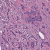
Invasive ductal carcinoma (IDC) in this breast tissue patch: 1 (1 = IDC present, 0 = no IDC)